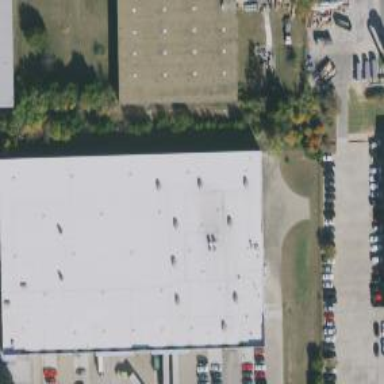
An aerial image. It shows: Warehouse building.